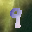
Label: 9